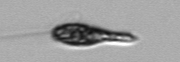
Label: Euglena